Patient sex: M
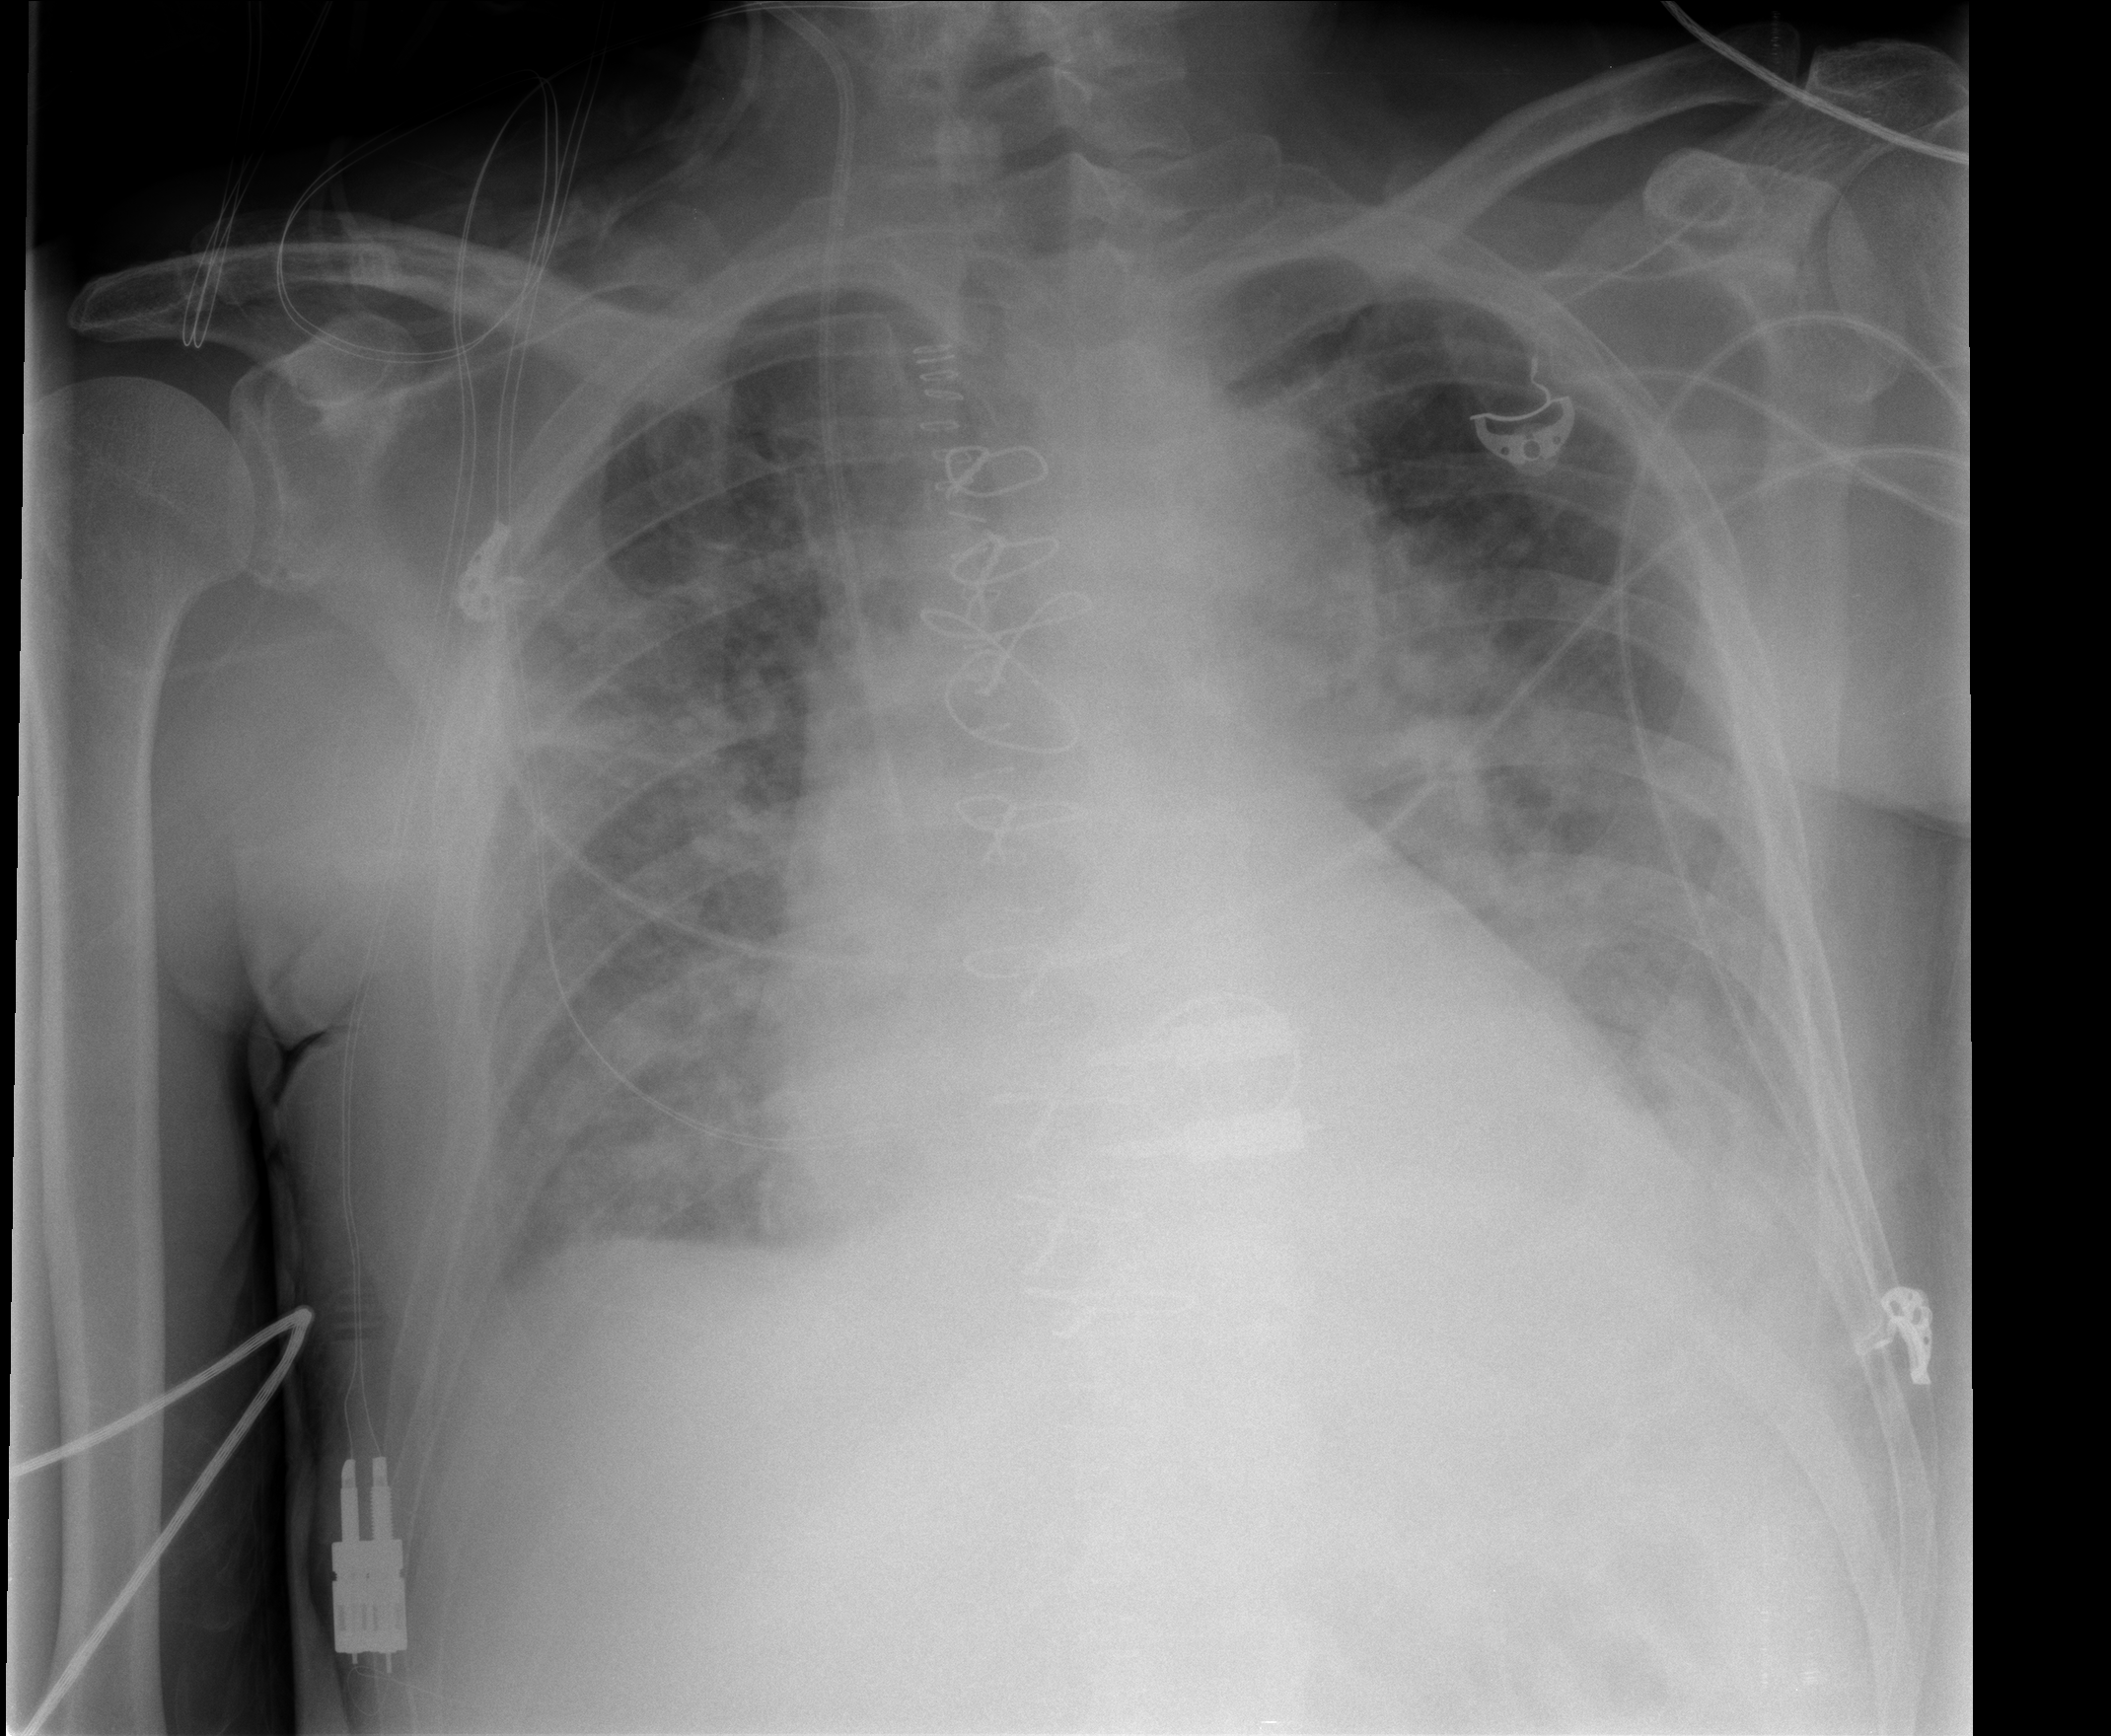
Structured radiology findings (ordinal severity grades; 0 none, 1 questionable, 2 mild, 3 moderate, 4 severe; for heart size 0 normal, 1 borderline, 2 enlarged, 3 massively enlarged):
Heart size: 2
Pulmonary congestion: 0
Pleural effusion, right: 1
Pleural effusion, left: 2
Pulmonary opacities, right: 3
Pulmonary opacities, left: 2
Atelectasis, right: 2
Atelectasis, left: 2